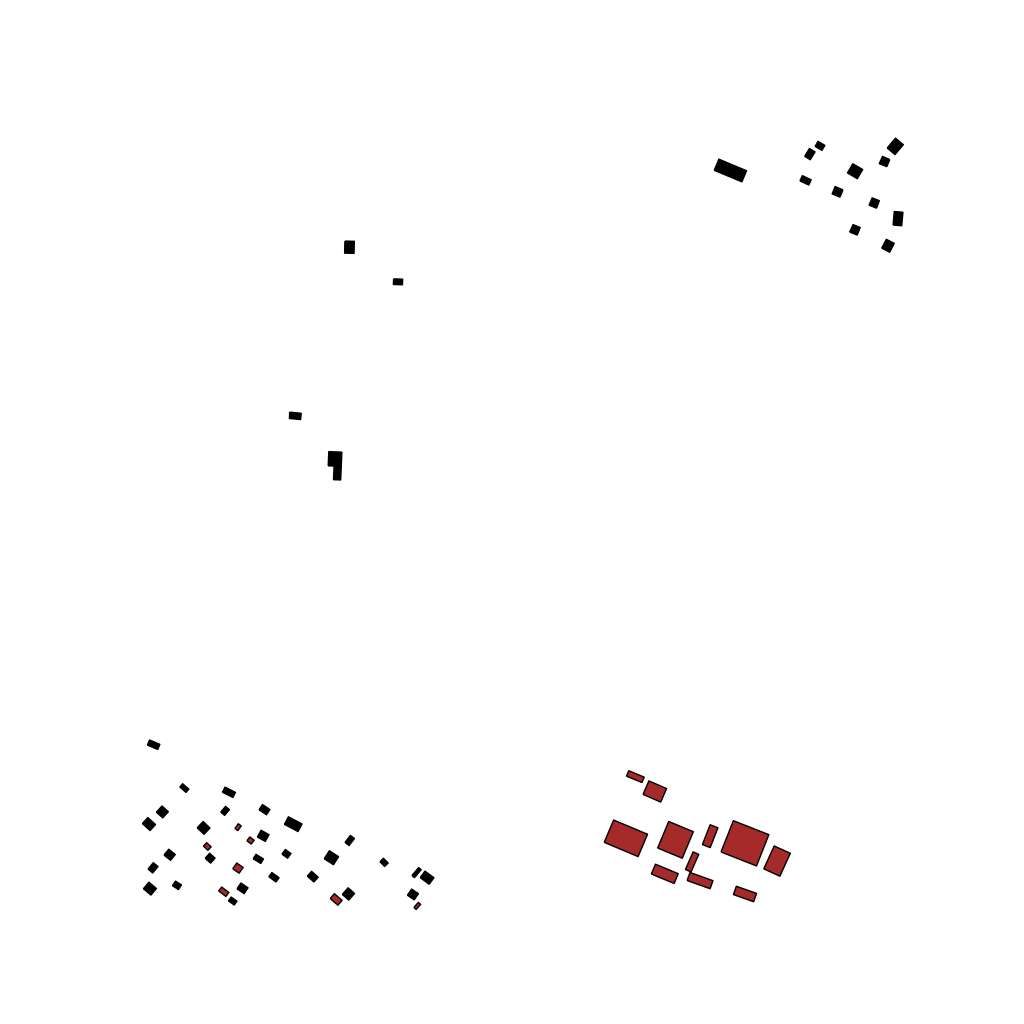
Tags: overhead vector_map, industrial, recreation, residential, transport, individual_rise, density_2, Building, Facility, 1.0 km²